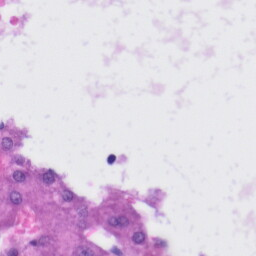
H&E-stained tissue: Liver